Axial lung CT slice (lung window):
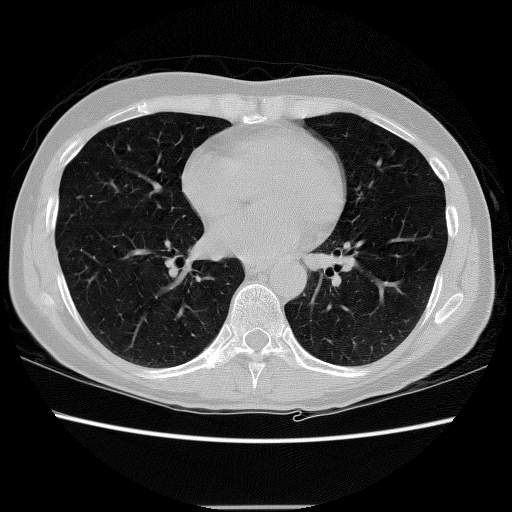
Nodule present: no